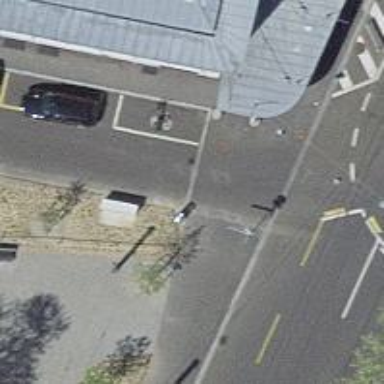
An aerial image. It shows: Floor bicycle parking area.